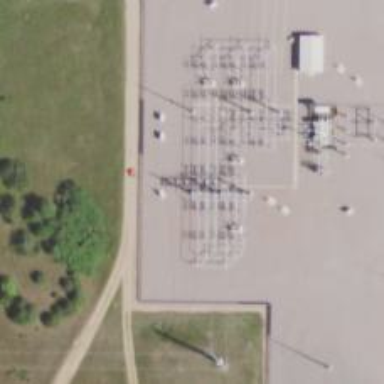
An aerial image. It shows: Mast designed for lightning protection.